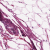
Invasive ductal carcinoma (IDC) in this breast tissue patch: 0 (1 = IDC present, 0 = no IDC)